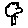
Label: tree